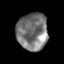
Tissue: prostate
Cell type: T cells
Senescence score: 0.3206
Nuclear area (px): 1125
Mean DAPI intensity: 119.111